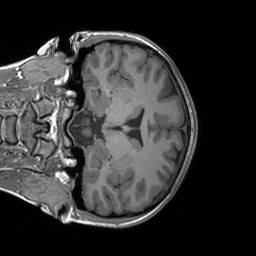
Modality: T1w
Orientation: coronal